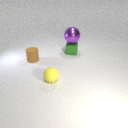
small brown rubber cylinder to the left of small green metal cube